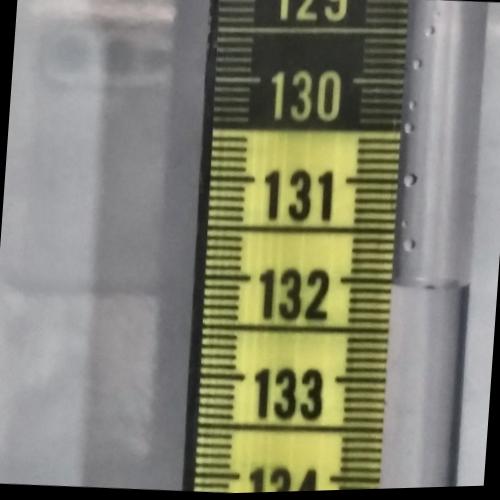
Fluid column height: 132.0 cm